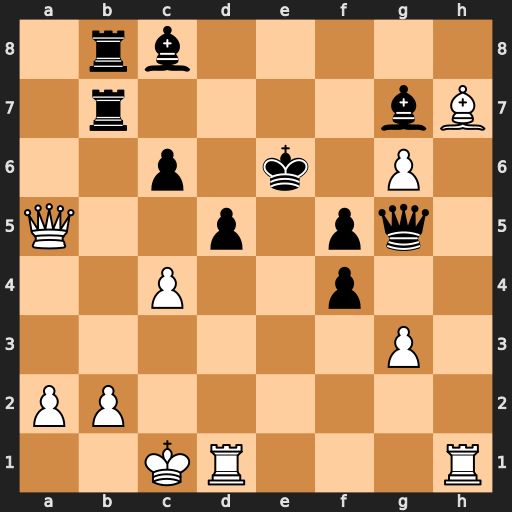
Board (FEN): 1rb5/1r4bB/2p1k1P1/Q2p1pq1/2P2p2/6P1/PP6/2KR3R
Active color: w
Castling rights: -
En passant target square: -
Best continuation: cxd5+ Ke7 dxc6 fxg3+ Rd2